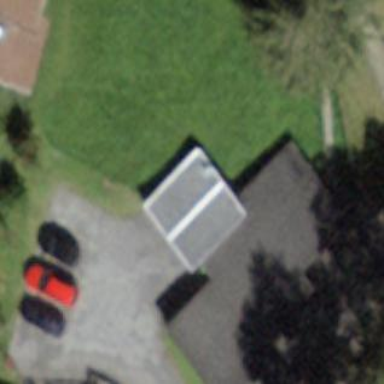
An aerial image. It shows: Group of garages.